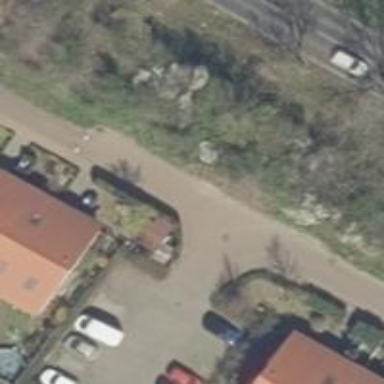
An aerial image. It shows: Residential road with sidewalk on the left.